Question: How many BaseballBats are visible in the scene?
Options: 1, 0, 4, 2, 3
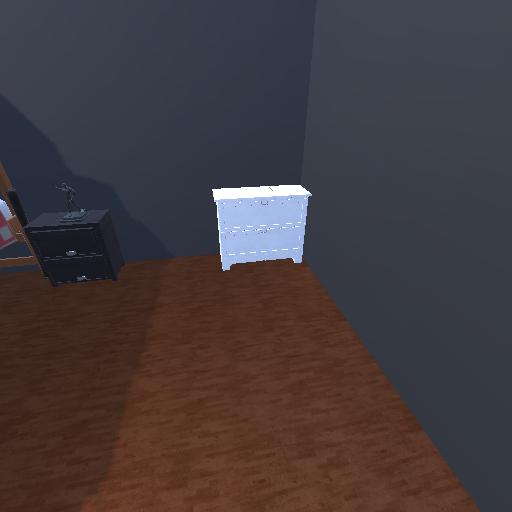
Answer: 1